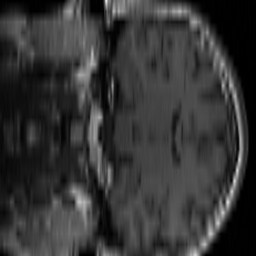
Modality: T1w
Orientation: coronal
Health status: ill
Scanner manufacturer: siemens
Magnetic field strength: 1.5 T
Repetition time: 0.4 s
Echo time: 0.014 s